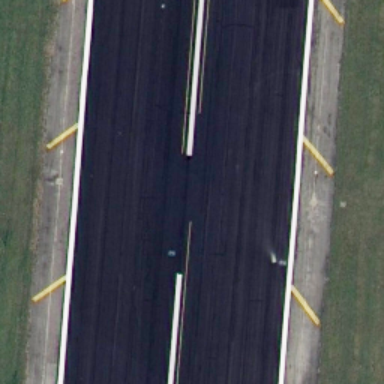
It is a straight runway with some mark lines on it .